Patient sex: F
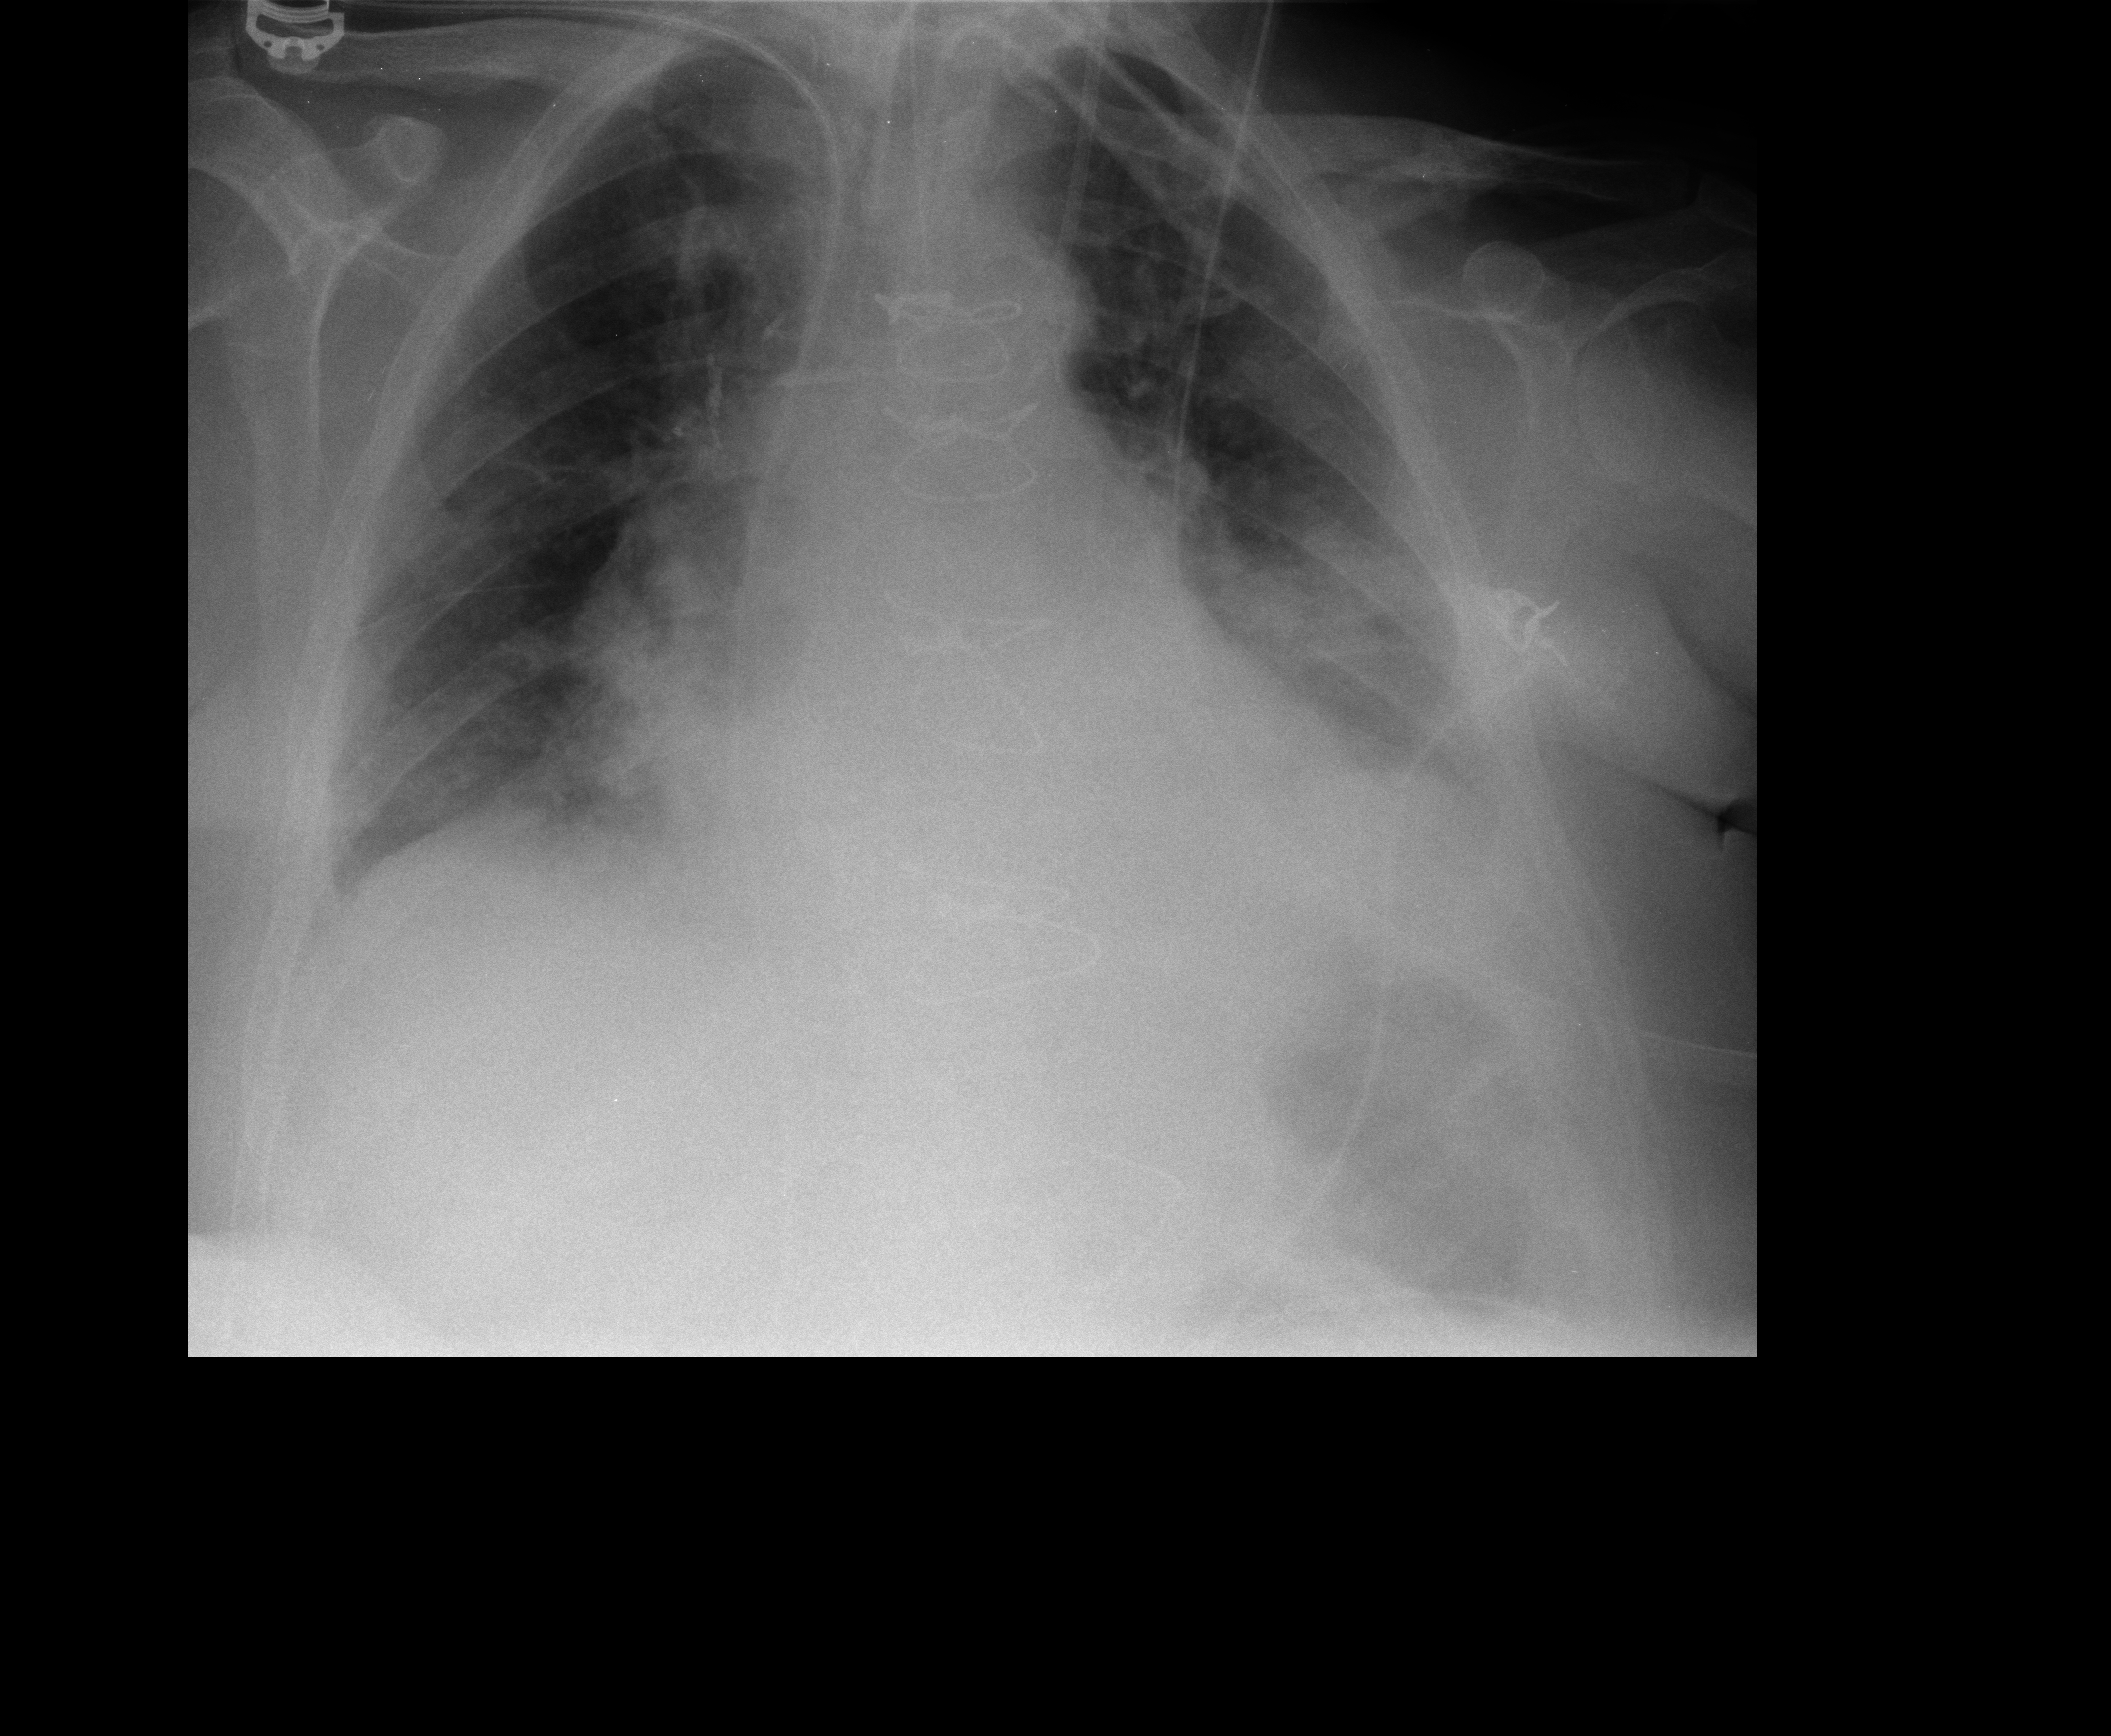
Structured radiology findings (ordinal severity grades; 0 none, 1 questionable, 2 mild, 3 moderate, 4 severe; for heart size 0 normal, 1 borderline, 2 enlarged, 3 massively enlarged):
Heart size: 2
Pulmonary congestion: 2
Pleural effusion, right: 1
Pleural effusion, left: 2
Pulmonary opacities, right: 0
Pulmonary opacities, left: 1
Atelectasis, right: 2
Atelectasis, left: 2